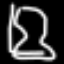
Label: hourglass